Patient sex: F
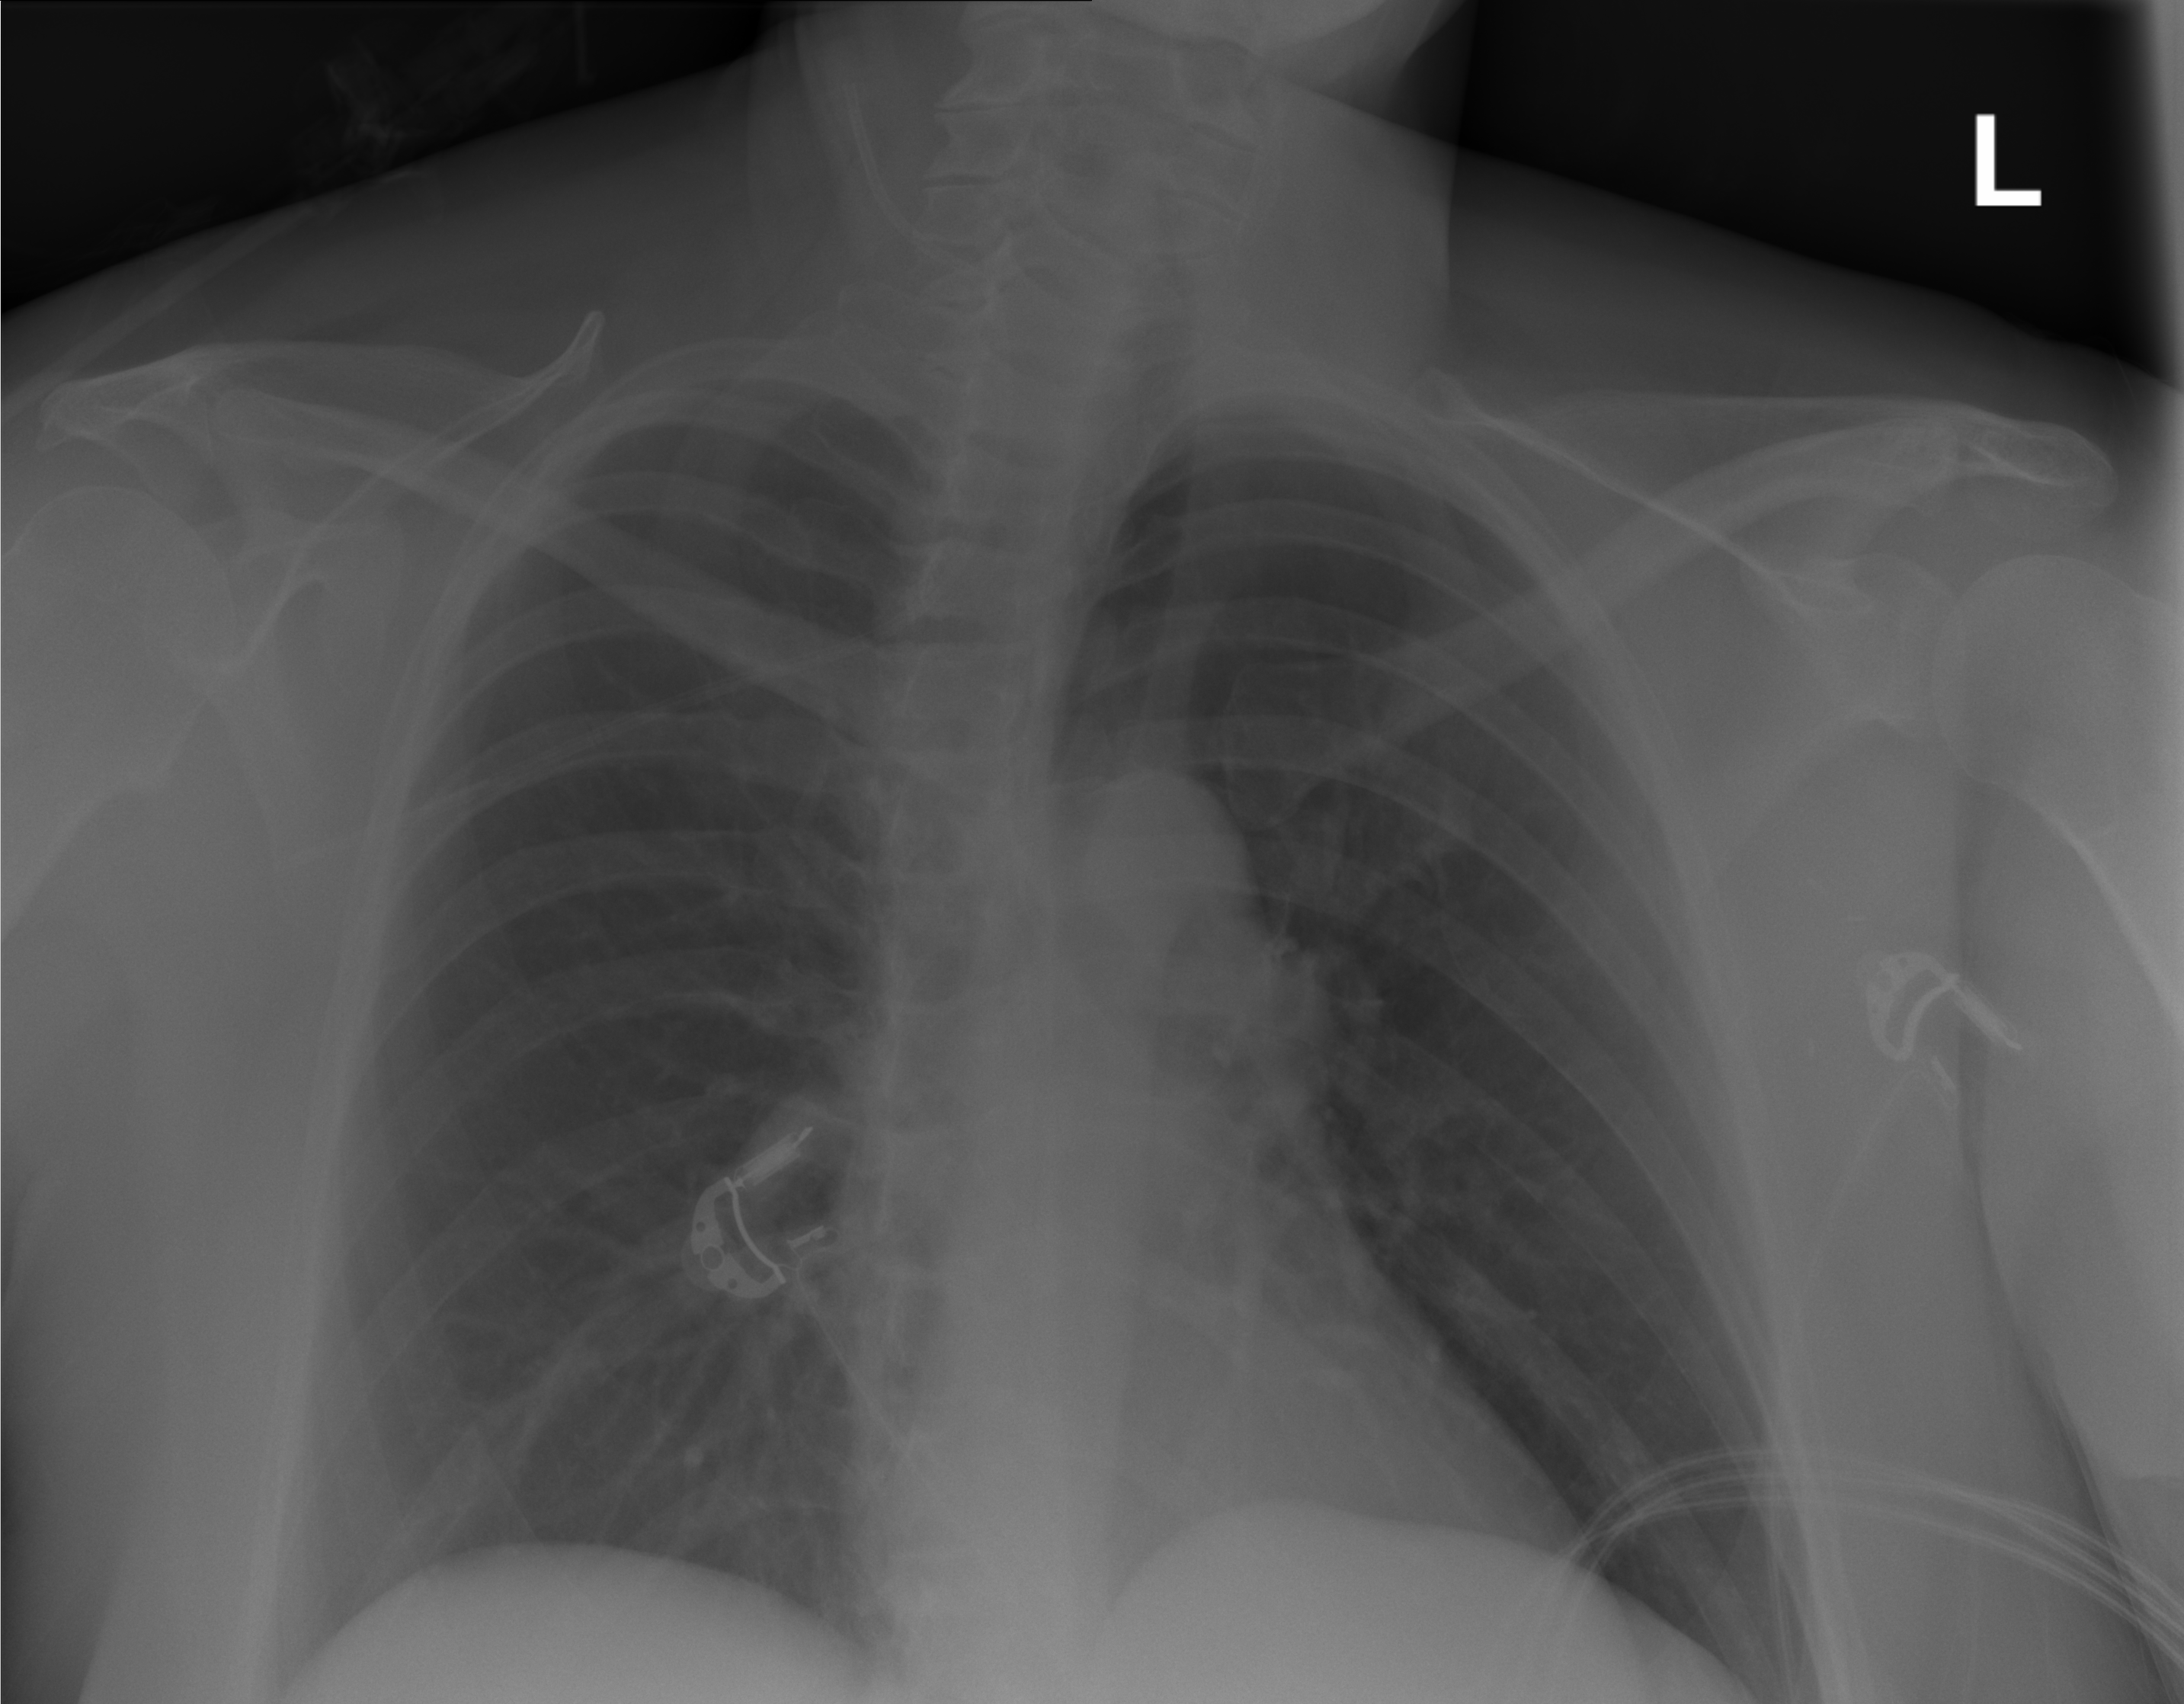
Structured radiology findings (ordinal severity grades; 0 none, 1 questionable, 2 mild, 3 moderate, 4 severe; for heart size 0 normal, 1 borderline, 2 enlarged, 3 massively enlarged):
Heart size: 0
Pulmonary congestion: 0
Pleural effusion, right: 0
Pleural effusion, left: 0
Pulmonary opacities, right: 0
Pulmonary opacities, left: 0
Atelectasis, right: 2
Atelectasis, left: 0